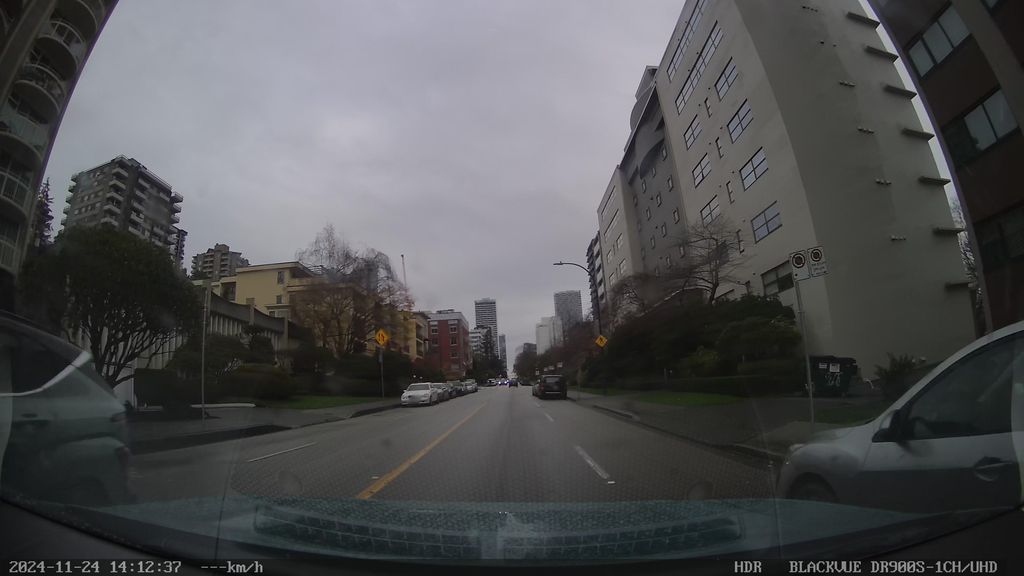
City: vancouver